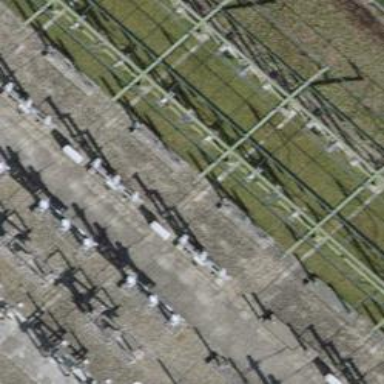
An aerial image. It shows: Insulator used in power systems.